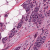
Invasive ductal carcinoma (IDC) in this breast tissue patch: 0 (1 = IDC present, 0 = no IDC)